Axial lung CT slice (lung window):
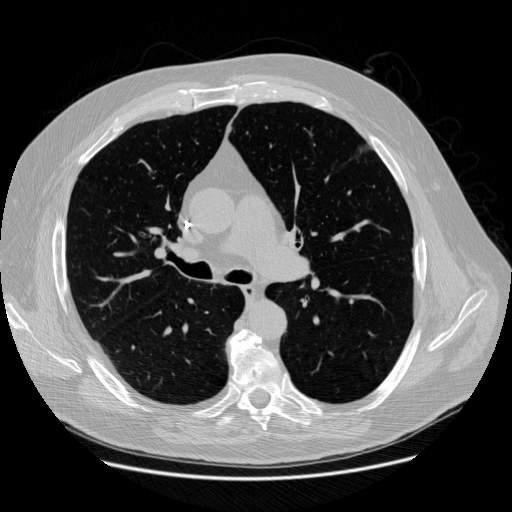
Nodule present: no